Field crop: tomato
Growth stage: 1
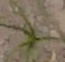
Species: cyperus